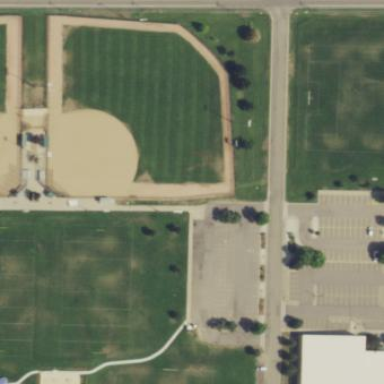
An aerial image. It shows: Baseball pitch for leisure land.